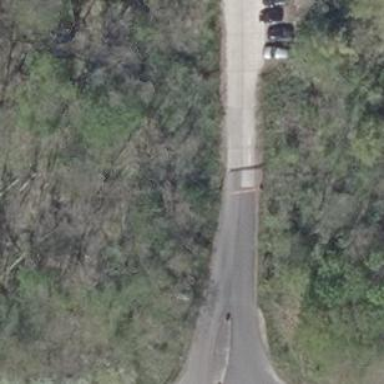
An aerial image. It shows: Service road with concrete surface.